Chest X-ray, PA view. Patient: 63 years old, sex M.
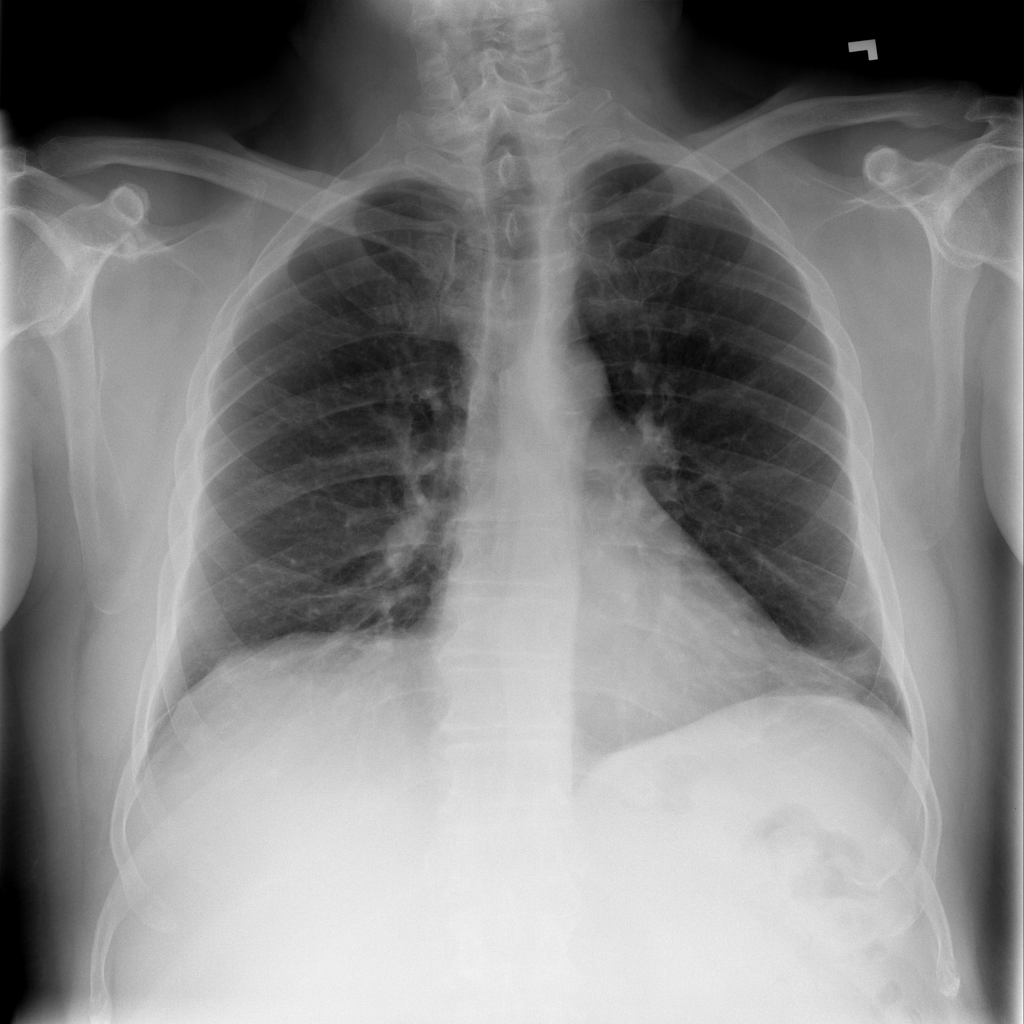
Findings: Atelectasis